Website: ulta-beauty
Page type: address-validator
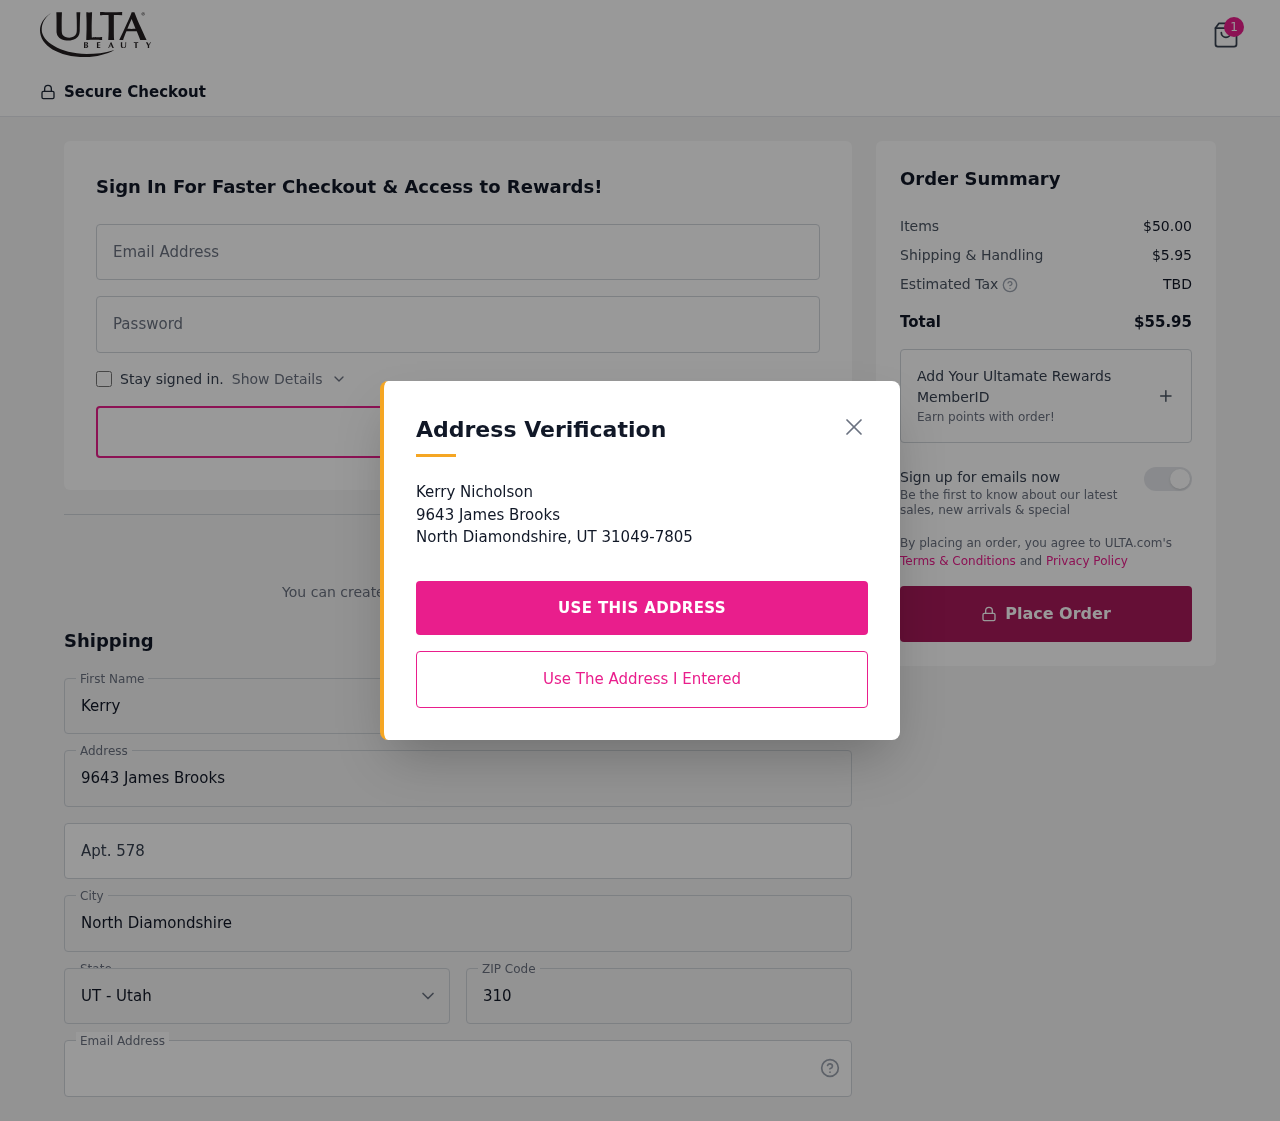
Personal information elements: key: PII_CITY
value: North Diamondshire
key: PII_EMAIL
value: kerry.nicholson@hotmail.com
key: PII_FIRSTNAME
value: Kerry
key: PII_LASTNAME
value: Nicholson
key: PII_POSTCODE
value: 31049
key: PII_STATE_ABBR
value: UT
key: PII_STREET
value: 9643 James Brooks
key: PII_STREET2
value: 9643 James Brooks
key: PII_STREET2
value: Apt. 578
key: PII_FULLNAME2
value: Kerry Nicholson
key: PII_CITY2
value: North Diamondshire
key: PII_STATE_ABBR2
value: UT
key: PII_POSTCODE_FULL
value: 31049
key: PII_POSTCODE_EXT
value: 7805
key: PII_POSTCODE_NUMERIC
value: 31049
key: PII_POSTCODE_EXT_NUMERIC
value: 7805
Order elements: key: ORDER_NUM_ITEMS
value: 1
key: ORDER_SUBTOTAL
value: $50.00
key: ORDER_SHIPPING_COST
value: $5.95
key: ORDER_TOTAL
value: $55.95